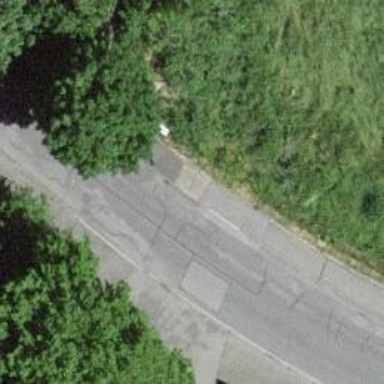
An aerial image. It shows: Asphalt road in residential area.